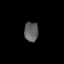
Tissue: skin
Cell type: Epithelial cells
Senescence score: 0.2632
Nuclear area (px): 271
Mean DAPI intensity: 95.317